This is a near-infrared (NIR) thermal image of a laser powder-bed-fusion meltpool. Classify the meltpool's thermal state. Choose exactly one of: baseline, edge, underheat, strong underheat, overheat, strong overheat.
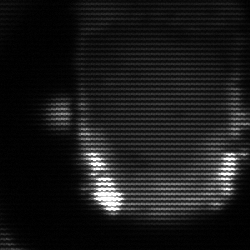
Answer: baseline